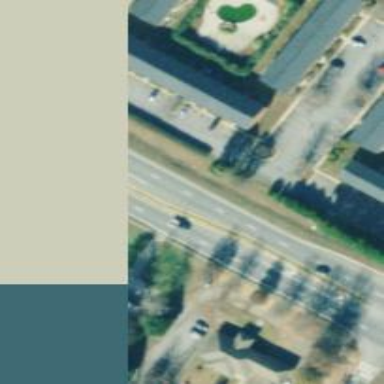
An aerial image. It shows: Asphalt road designated as trunk highway.